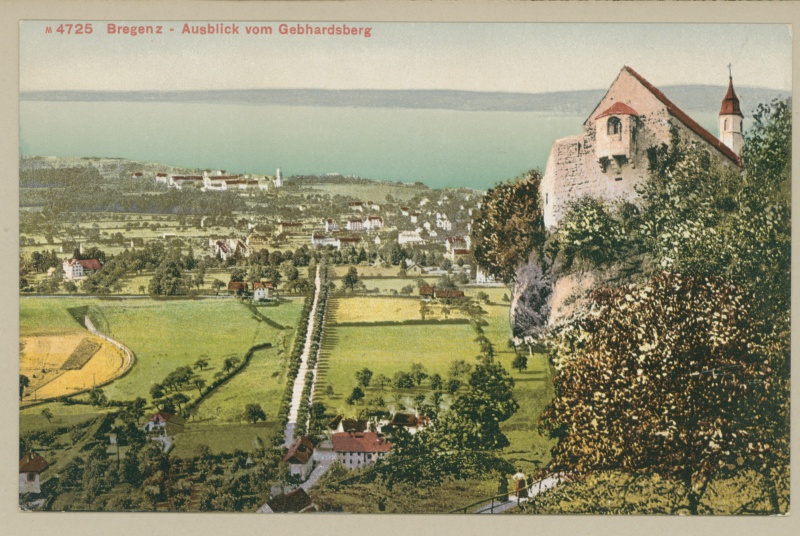
Institution: Österreichisches Museum für Volkskunde Wien
Schlagwörter: berg, blau, himmel, mann, meer, schatten, wasser, bäume, fluss, grün, landschaft, menschen, see, stadt, bunt, strasse, vordergrund, zeichnung, ausblick, dach, gebäude, haus, schloss, weg, wiese, alt, wand, mensch, portrait, feld, felder, häuser, kirche, wiesen, land, bauern, turm, aussicht, ansicht, ort, berge, dorf, dächer, mauer, allee, klein, grenze, figuren, häuse, gerade, ortschaft, panorama, erker, burg, weiden, heimat, wandern, tracht, karte, mittelalter, gemeinde, kapelle, landwirtschaft, bodensee, postkarte, obstbaum, post, proportionen, tourismus, überblick, ach, unterland, kirschblüte, wsser, rheintal, apfelbäume, panorame, bregnetz, bregenz, vorarlberg, pfänder, mererau, aljt, brgenz, gebhardsberg, 4725, bäumemenschen, perspektive fels, schullandwoche, sommerferien